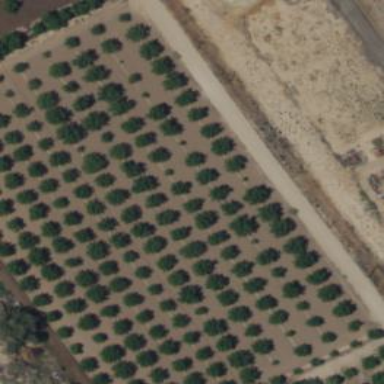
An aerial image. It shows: Orchard.